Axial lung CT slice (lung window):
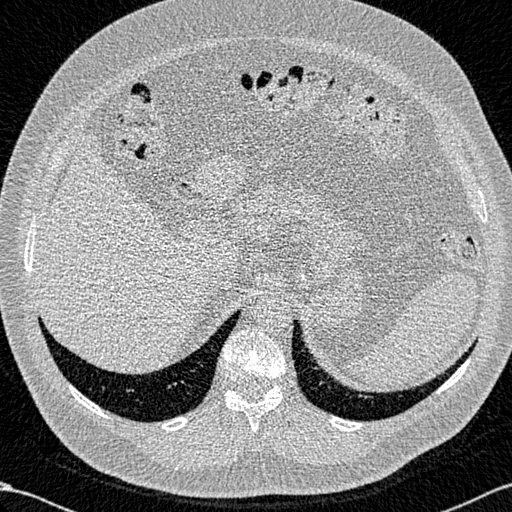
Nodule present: no